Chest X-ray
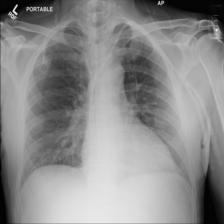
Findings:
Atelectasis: negative
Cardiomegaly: negative
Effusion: negative
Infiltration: negative
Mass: negative
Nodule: negative
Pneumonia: negative
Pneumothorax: negative
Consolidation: negative
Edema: negative
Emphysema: negative
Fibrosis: negative
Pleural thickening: negative
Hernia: negative